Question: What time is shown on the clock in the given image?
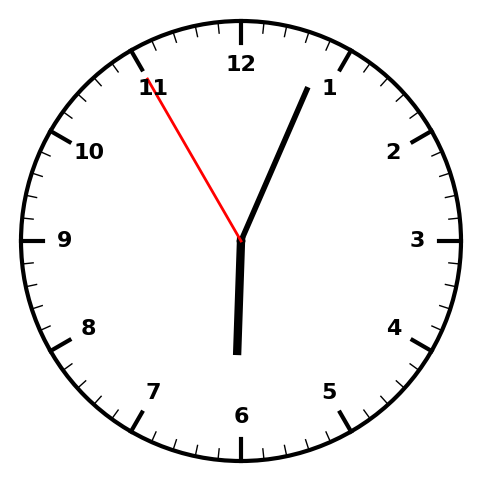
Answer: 06:03:55